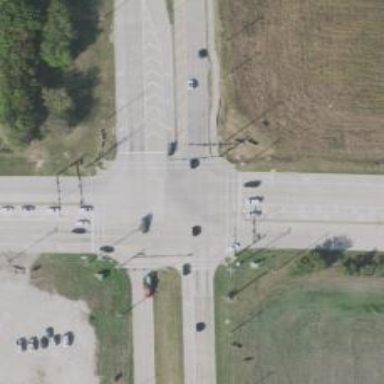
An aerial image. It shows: Marked crossing on footway.